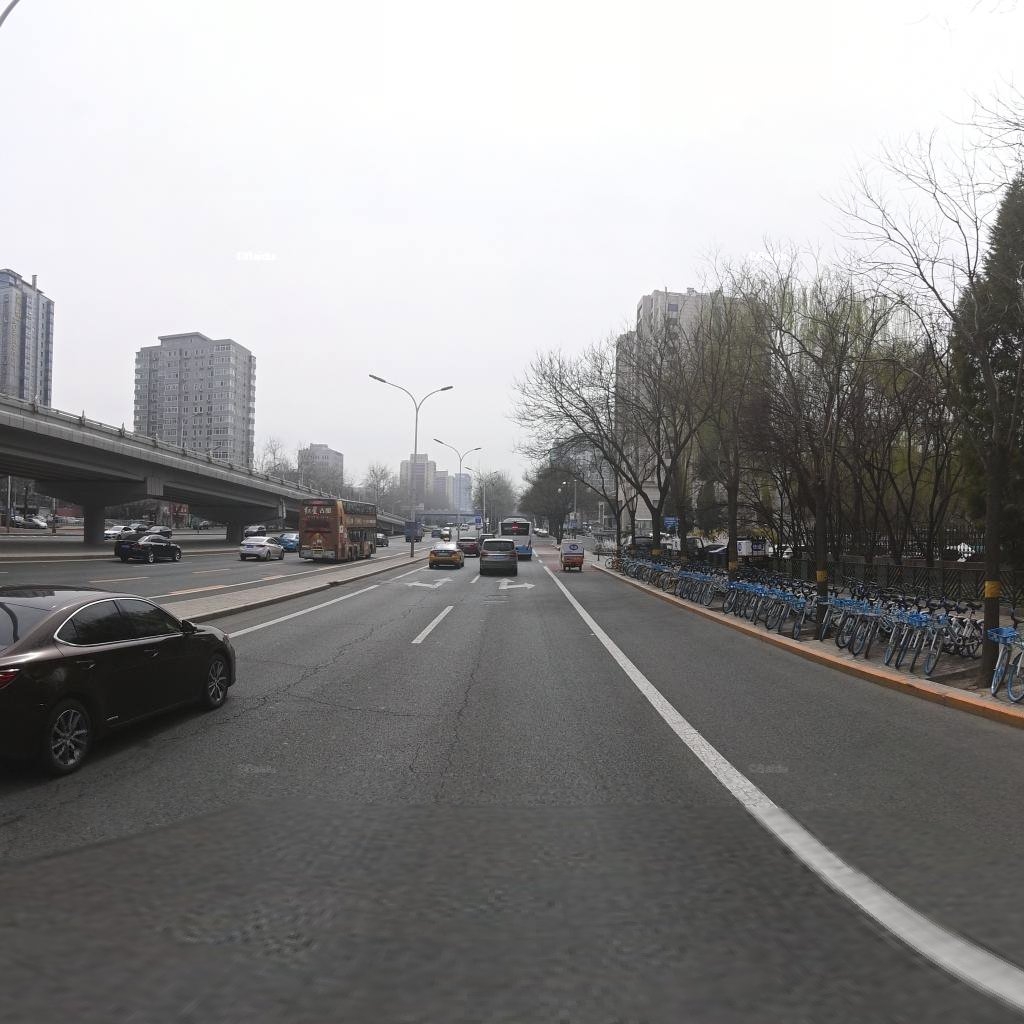
Region: Haidian
Road damage annotations: longitudinal crack, transverse crack, longitudinal crack, longitudinal crack, transverse crack